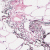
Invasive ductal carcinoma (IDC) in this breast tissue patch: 0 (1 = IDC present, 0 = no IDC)